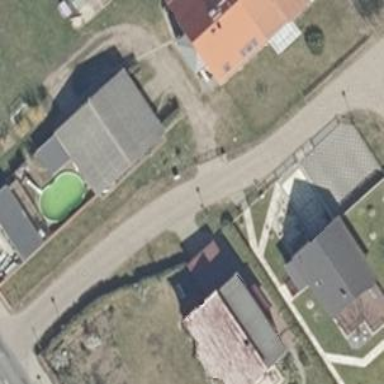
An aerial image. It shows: Residential road with no sidewalk.